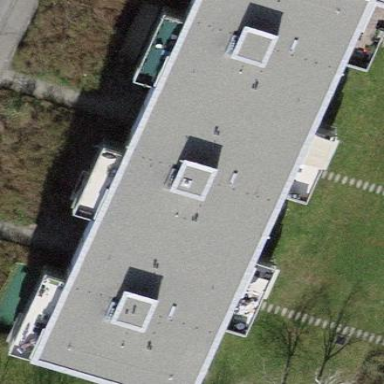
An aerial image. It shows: Residential building.